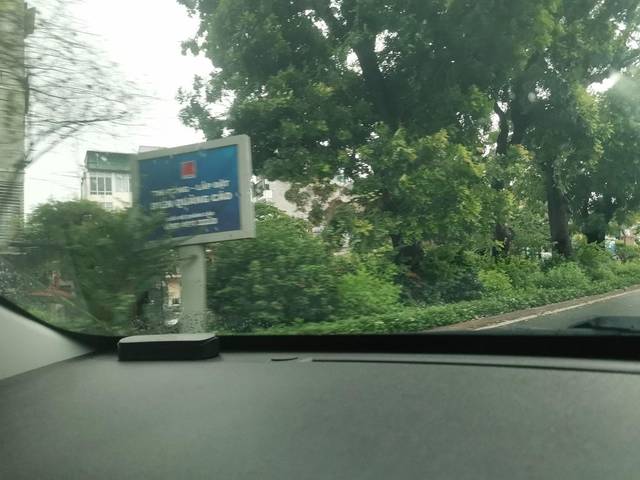
Region: Vietnam
Coordinates: 21.01, 105.813